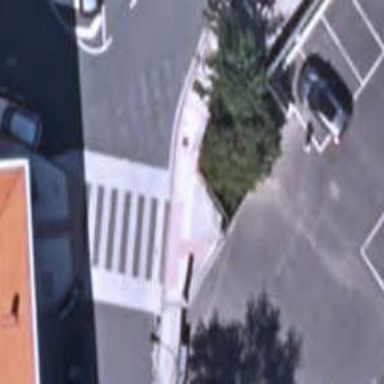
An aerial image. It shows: Marked road crossing with traffic calming table.